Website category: sports
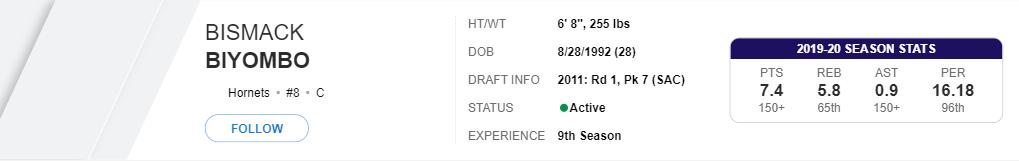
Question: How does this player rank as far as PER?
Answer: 96th

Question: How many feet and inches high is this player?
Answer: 6' 8"

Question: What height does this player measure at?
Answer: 6' 8"

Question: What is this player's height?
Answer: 6' 8"

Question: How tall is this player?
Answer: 6' 8"

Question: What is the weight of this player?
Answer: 255 lbs

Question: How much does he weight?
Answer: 255 lbs

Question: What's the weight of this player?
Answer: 255 lbs

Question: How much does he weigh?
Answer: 255 lbs

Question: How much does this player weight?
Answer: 255 lbs